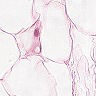
Metastatic tissue present: no